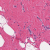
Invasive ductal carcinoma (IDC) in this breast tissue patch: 0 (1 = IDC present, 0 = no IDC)